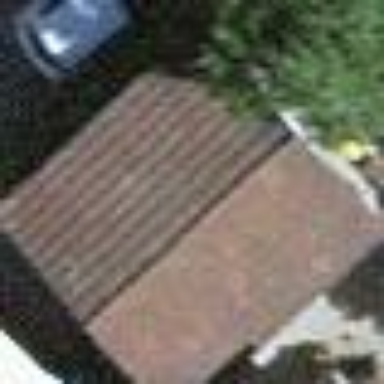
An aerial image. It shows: Garage.